Field crop: maize
Growth stage: 2
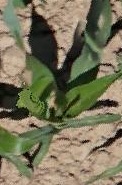
Species: maize